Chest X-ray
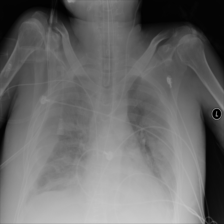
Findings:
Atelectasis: negative
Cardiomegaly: negative
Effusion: positive
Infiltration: negative
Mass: negative
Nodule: negative
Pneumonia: negative
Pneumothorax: negative
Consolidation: negative
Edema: negative
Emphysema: negative
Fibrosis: negative
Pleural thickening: negative
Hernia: negative